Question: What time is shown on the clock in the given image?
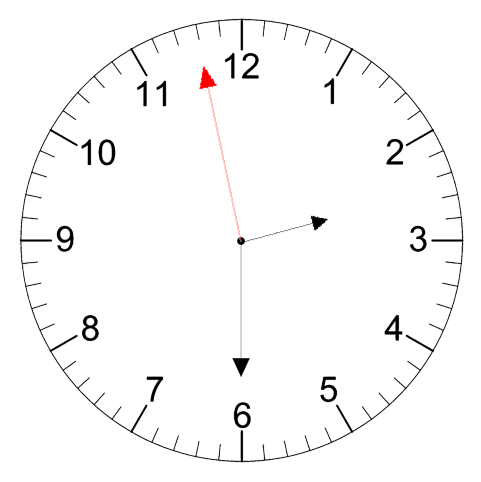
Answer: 02:29:58